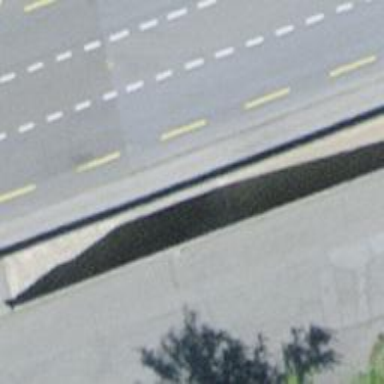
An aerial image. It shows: Path through tunnel.